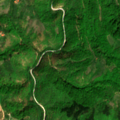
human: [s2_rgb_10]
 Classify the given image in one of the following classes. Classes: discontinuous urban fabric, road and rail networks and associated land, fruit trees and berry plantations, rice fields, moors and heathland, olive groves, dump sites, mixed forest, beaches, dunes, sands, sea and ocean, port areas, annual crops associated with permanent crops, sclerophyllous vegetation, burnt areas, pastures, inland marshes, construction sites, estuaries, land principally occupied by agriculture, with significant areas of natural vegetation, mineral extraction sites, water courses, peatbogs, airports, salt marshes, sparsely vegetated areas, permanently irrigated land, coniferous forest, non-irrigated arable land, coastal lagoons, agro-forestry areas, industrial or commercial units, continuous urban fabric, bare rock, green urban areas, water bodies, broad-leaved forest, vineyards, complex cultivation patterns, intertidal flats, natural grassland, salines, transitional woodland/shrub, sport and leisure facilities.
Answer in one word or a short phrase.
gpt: land principally occupied by agriculture, with significant areas of natural vegetation, broad-leaved forest